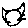
Label: cat